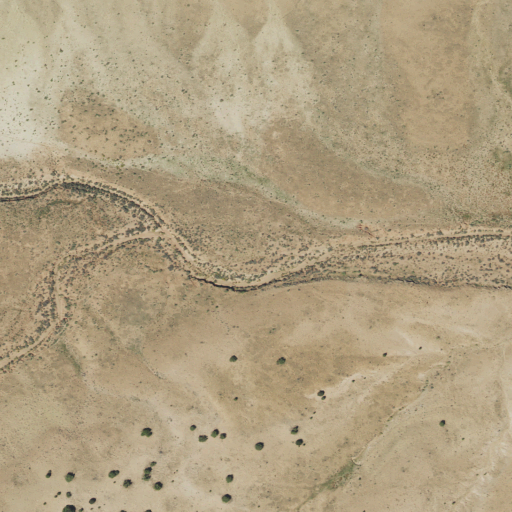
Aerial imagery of valley in Utah named Georges Draw containing only shrub